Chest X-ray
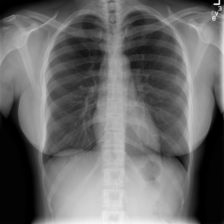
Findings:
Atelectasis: negative
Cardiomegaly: negative
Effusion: negative
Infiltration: positive
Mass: negative
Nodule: negative
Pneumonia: negative
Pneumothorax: negative
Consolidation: negative
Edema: negative
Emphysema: negative
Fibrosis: negative
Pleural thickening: negative
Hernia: negative